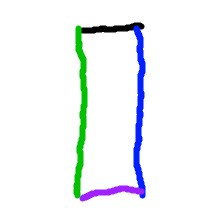
Shape: rectangle